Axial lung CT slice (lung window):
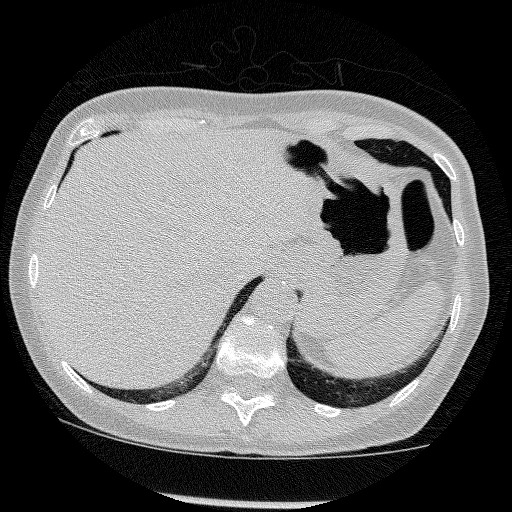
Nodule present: no